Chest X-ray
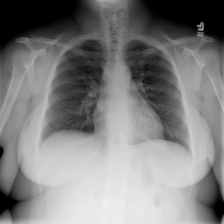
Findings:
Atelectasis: negative
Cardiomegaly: negative
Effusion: negative
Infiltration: negative
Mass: negative
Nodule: negative
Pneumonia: negative
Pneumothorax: negative
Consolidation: negative
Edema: negative
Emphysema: negative
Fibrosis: negative
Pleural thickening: negative
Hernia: negative